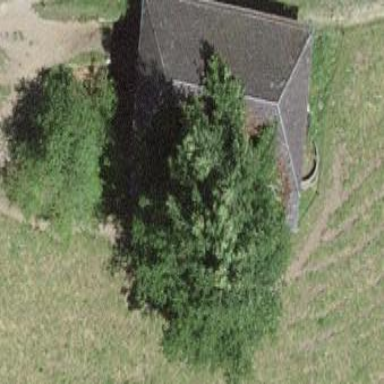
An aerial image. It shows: Rural barn.